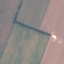
Land use / land cover class: AnnualCrop